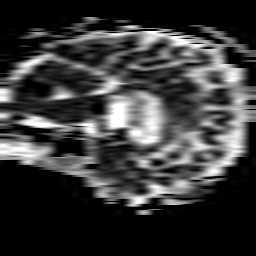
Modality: ADC
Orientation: sagittal
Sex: female
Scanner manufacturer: philips
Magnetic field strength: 1.5 T
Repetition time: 4.427 s
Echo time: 0.07764 s